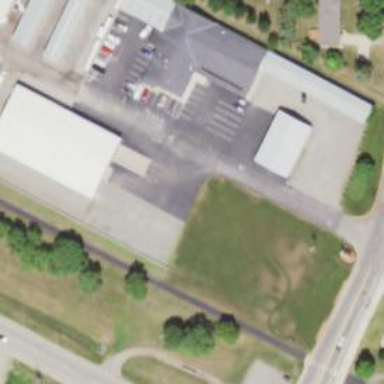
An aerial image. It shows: Warehouse building.